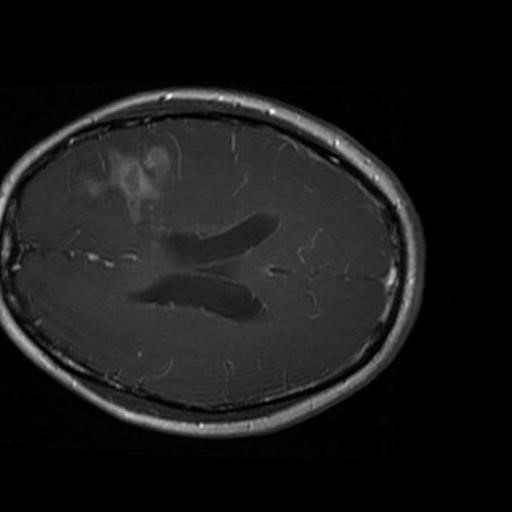
Label: brain_glioma